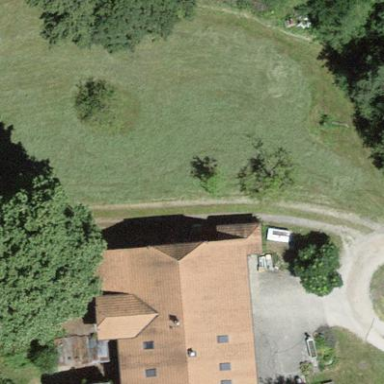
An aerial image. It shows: Farm building.